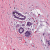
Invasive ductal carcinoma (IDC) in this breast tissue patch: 0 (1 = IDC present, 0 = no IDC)